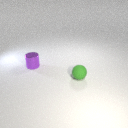
small purple metal cylinder to the left of small green rubber sphere